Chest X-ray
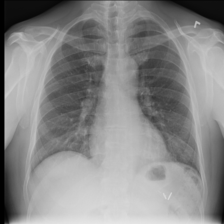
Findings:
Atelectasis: negative
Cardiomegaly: negative
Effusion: negative
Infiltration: negative
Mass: negative
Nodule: negative
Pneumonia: negative
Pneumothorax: negative
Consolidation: negative
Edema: negative
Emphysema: negative
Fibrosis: negative
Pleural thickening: negative
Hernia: negative